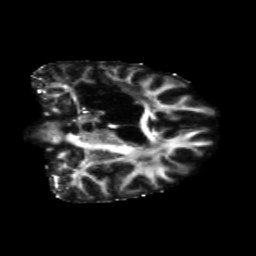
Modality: FA
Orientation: coronal
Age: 68
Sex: female
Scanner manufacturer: siemens
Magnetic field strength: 3 T
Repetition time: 5.47 s
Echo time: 0.0854 s